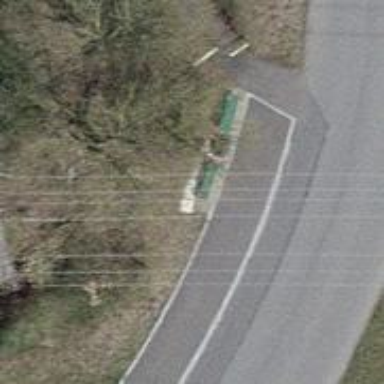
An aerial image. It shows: Bench for seating.